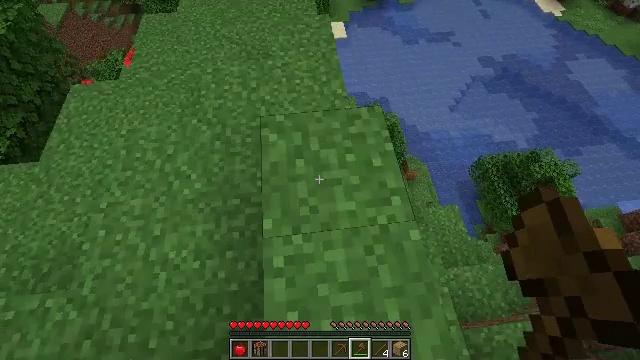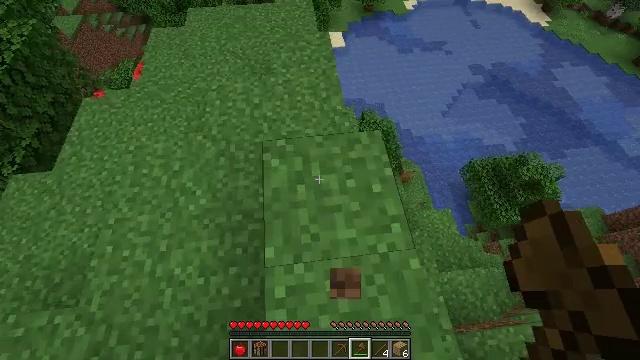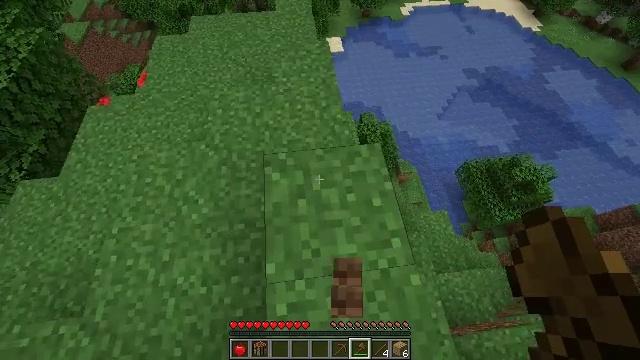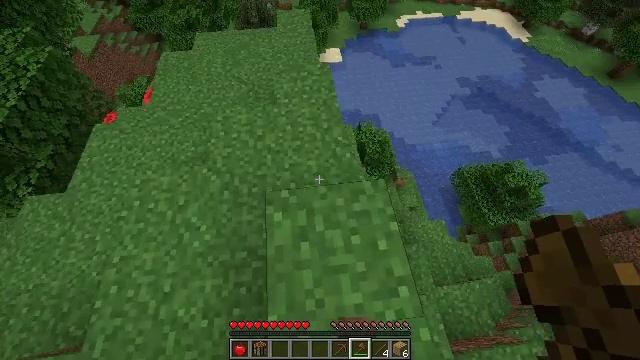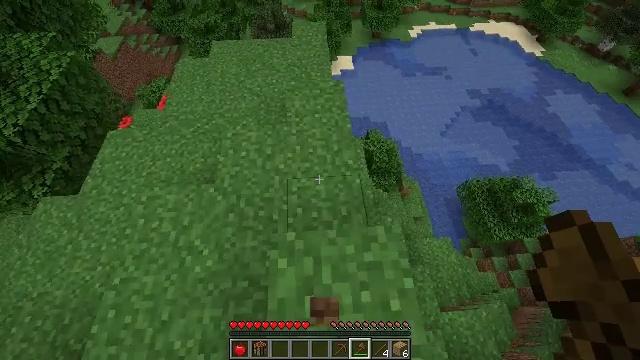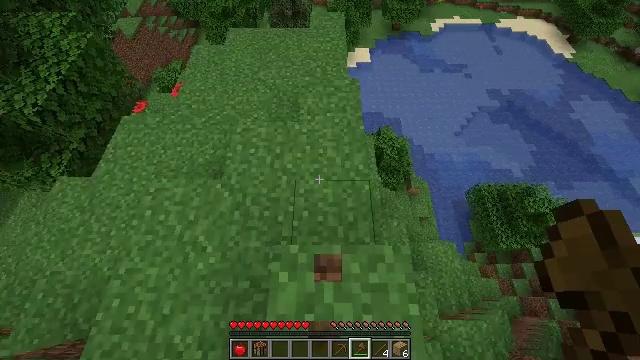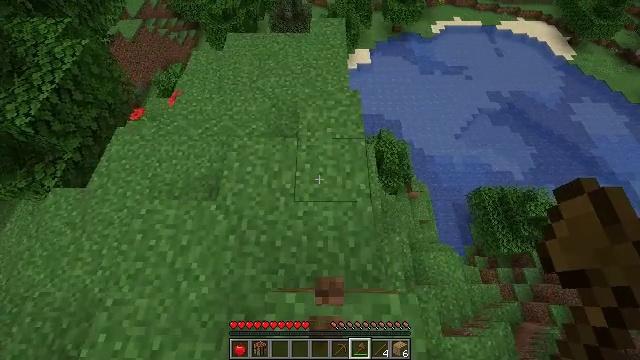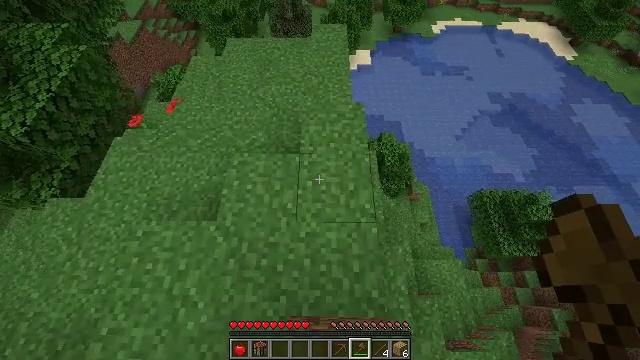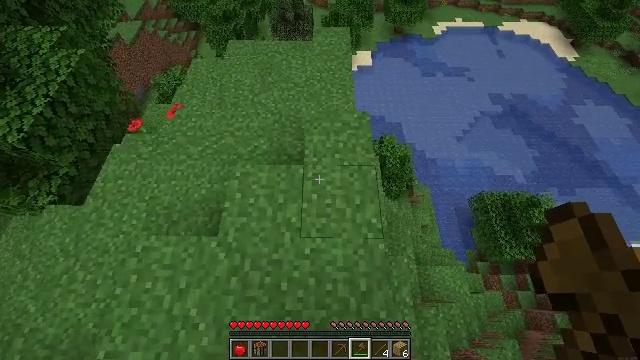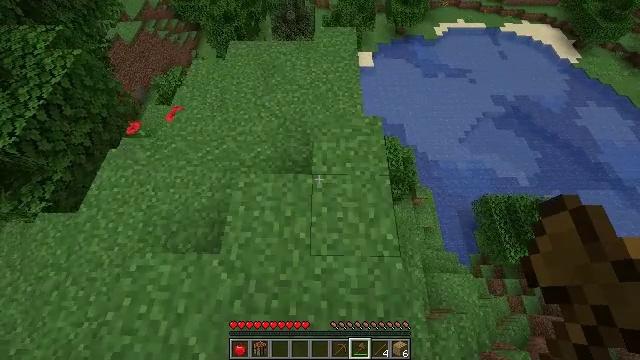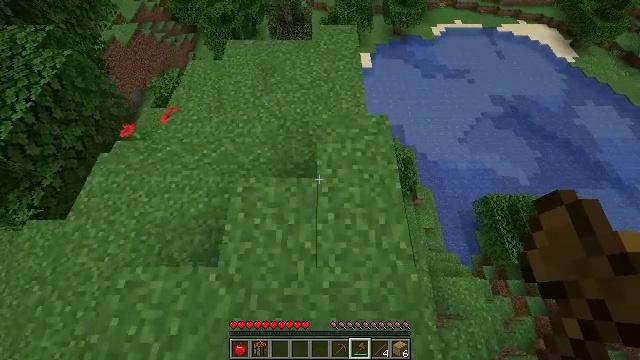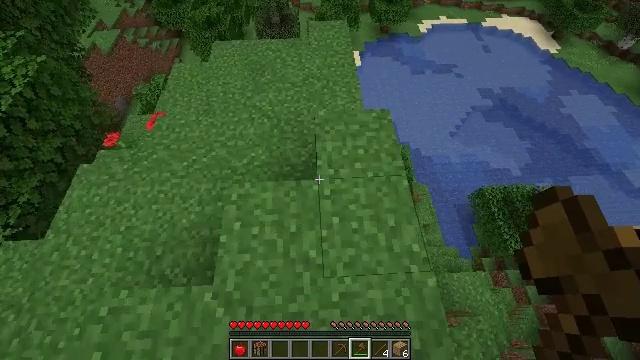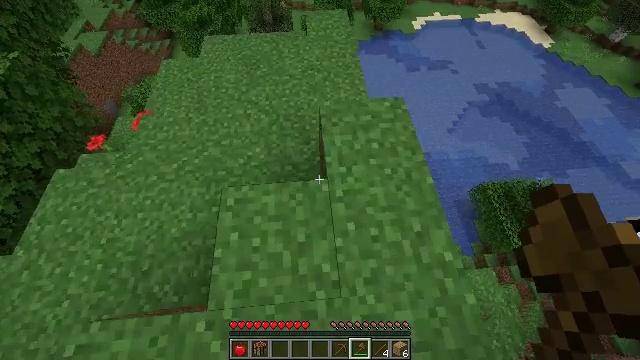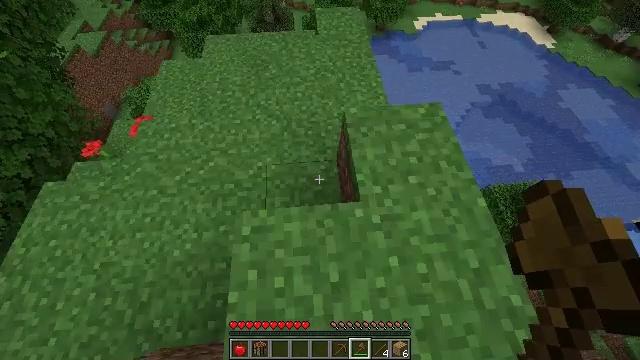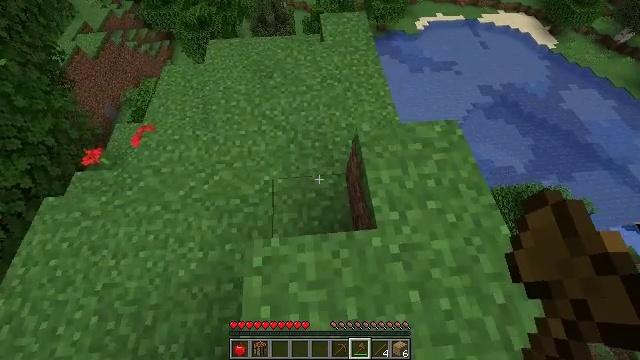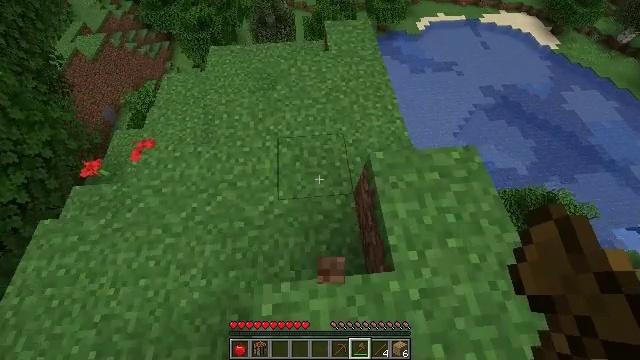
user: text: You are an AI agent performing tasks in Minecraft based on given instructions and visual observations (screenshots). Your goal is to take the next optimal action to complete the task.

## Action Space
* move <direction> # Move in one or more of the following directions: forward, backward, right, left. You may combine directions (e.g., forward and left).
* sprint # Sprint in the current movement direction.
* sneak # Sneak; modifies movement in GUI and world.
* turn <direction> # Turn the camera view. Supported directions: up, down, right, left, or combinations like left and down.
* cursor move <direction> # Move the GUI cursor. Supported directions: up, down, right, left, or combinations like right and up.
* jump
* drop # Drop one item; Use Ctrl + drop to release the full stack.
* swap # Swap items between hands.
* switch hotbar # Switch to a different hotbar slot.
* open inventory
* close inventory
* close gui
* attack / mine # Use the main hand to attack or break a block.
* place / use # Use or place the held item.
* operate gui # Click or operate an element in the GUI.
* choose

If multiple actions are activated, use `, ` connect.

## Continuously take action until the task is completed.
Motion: motion action
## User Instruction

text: Dig out the mushroom stem.
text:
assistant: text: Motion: move forward, sprint
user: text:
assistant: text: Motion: move forward, sprint
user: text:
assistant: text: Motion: move forward, sprint
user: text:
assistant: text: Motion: move forward, sprint, turn left
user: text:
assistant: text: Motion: move forward, turn left and down
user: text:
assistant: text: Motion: move forward
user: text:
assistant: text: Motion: move forward and move left
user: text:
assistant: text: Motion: move forward and move left
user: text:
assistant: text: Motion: move forward and move left
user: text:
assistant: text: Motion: move forward and move left
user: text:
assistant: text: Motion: move forward and move left, turn right
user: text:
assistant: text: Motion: move forward and move left, turn right
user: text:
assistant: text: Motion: move forward and move left
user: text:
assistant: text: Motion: move forward
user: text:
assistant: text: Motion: move forward
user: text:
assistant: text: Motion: move forward, turn up
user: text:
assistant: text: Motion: move forward, turn left and up
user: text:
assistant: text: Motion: move forward
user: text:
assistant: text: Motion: move forward
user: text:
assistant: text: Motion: move forward
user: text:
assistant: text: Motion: move forward
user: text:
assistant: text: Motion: move forward
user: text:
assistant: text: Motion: move forward
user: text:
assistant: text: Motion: move forward
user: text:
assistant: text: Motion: move forward, turn right
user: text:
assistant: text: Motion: move forward, turn right and down
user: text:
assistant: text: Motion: move forward, turn right and down
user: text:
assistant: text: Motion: move forward, turn right and down
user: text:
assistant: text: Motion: move forward, turn right and down
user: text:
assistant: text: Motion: move forward, turn right and down